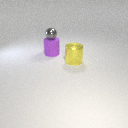
large yellow metal cylinder to the right of large purple rubber cylinder